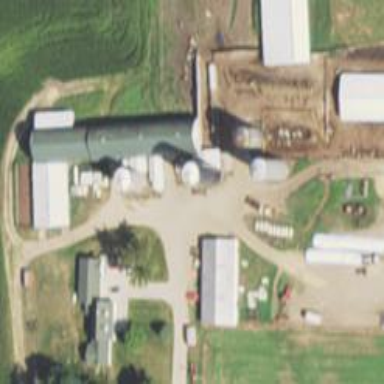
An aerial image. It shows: Silo building.